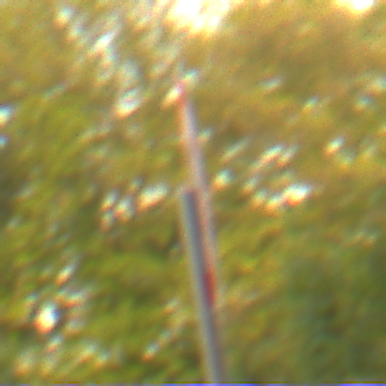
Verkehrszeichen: Geschwindigkeit110
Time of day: SunriseSunset
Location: Outdoor (RoadRail)
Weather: Clear
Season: NotSpecified
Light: Natural